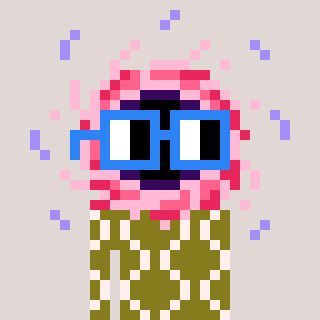
a pixel art character with square blue glasses, a blackhole-shaped head and a gunk-colored body on a warm background